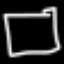
Label: square